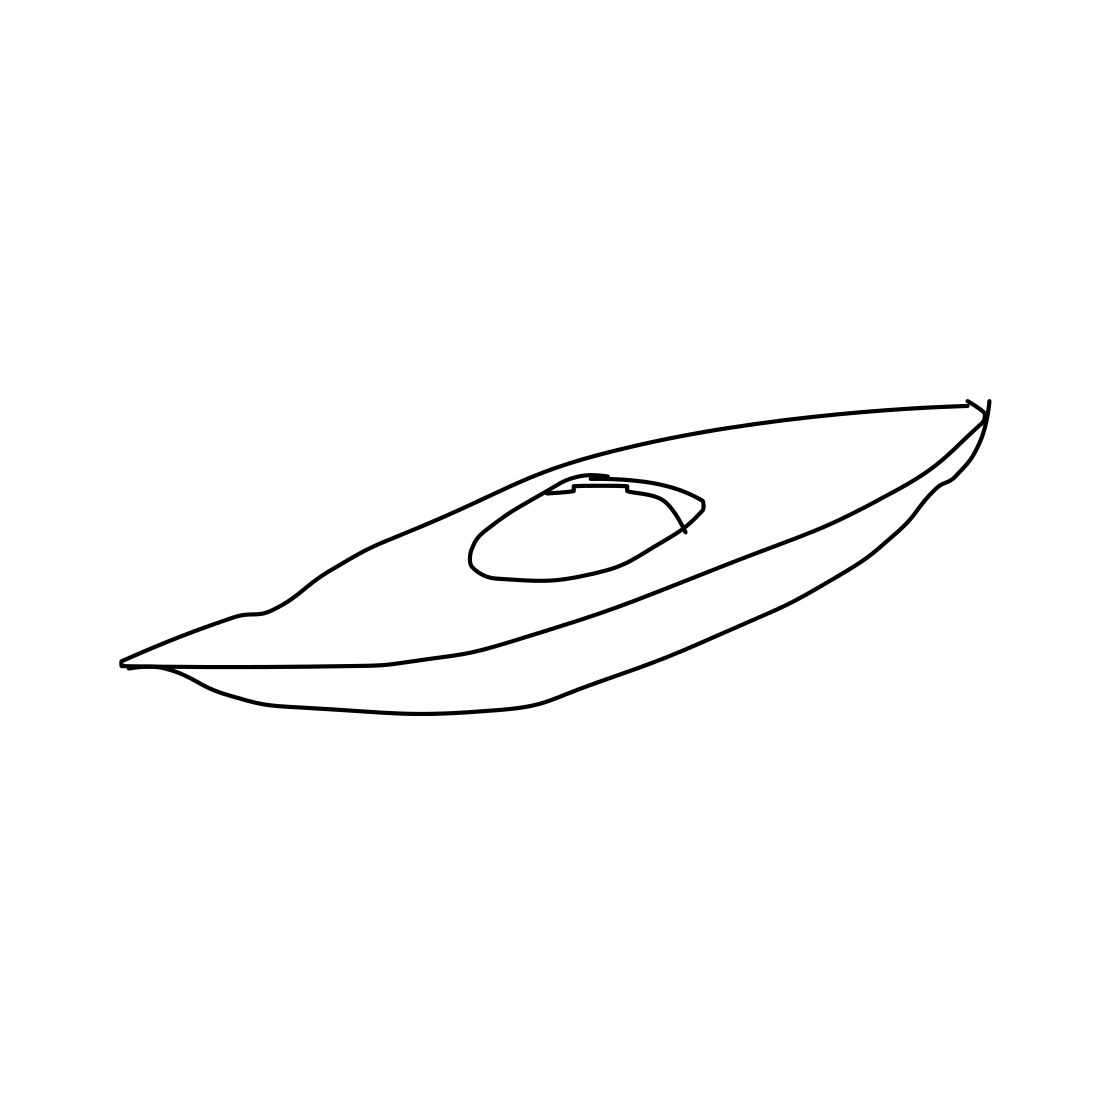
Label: canoe